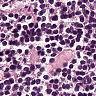
Metastatic tissue present: no